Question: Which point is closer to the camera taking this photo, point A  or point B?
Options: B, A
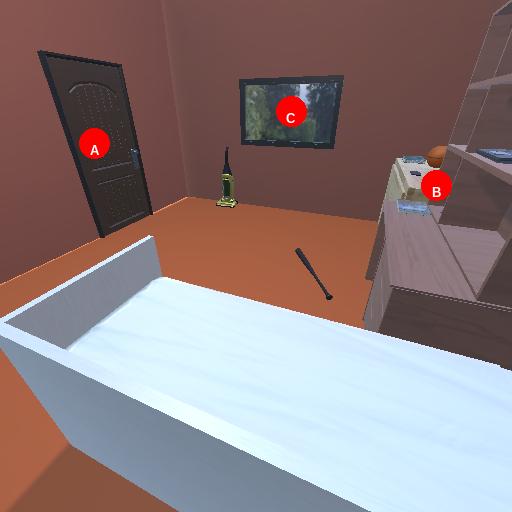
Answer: B